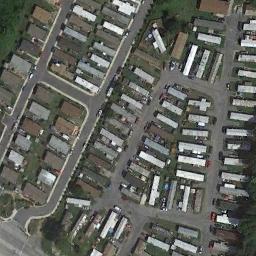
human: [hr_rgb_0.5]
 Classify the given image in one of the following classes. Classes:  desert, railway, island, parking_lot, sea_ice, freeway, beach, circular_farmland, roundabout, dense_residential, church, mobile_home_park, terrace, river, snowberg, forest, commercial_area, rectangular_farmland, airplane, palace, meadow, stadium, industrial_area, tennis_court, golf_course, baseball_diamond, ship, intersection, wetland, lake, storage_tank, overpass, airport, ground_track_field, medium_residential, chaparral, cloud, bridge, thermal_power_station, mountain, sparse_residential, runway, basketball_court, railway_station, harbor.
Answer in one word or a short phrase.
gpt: mobile_home_park